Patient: sex M, age 46
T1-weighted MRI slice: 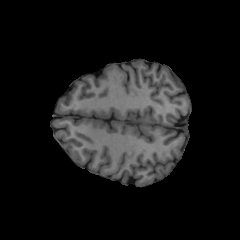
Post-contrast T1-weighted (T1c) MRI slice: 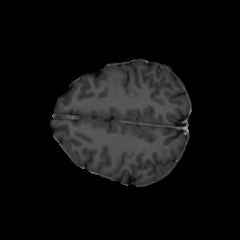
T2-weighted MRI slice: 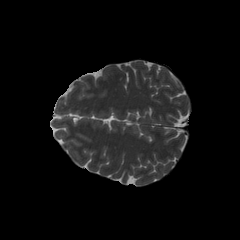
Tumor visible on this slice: no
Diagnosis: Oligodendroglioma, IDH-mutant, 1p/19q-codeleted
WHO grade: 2